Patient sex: F
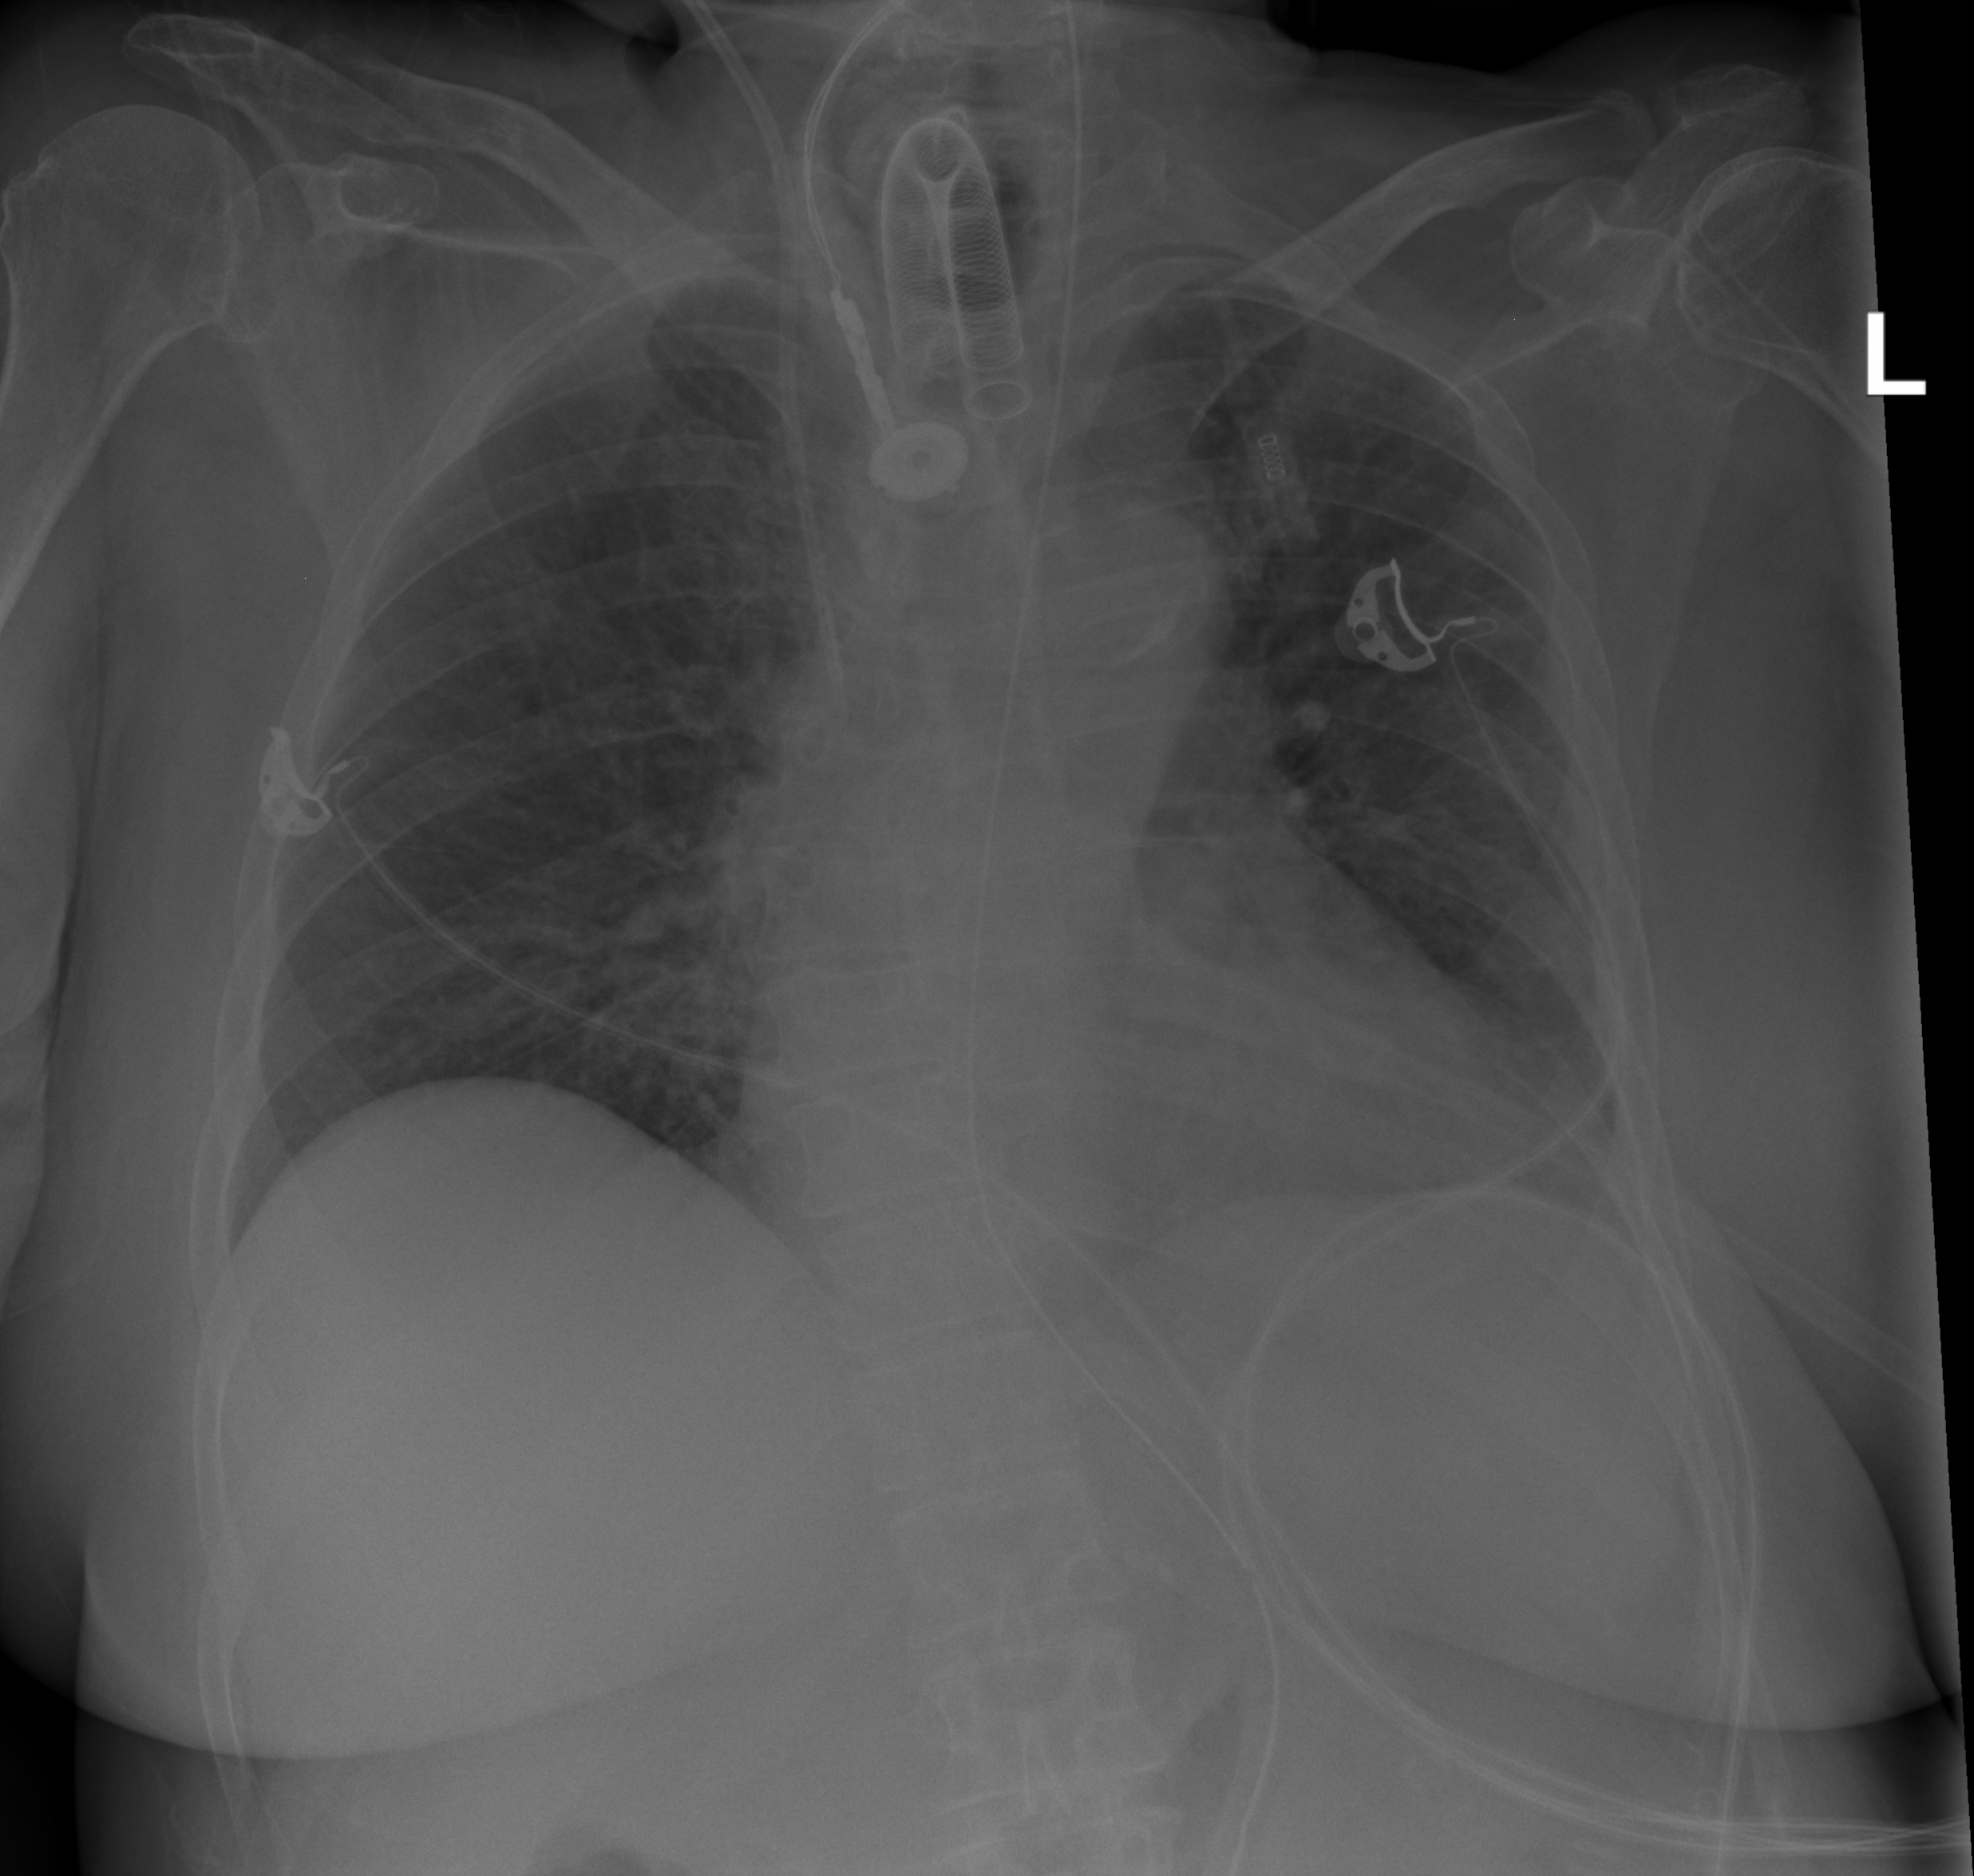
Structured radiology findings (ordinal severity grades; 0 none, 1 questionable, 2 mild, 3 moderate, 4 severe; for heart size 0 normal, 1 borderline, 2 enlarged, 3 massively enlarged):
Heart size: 1
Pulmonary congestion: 2
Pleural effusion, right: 0
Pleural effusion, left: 0
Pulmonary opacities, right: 2
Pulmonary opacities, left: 0
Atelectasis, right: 2
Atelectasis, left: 2